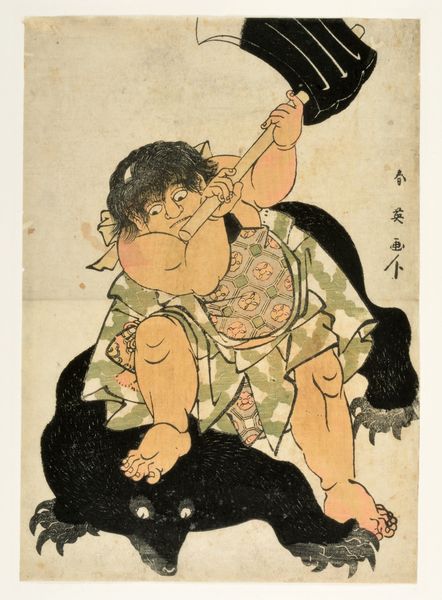
Künstler: Katsukawa Shun'ei
Standort: Hamburg
Institution: Museum für Kunst und Gewerbe Hamburg
Schlagwörter: kampf, mann, frau, schwarz, blick, muster, augen, kind, fell, holzschnitt, japan, dick, bauch, japanisch, knie, schriftzeichen, druckgraphik, druckgrafik, krallen, axt, teufel, krieger, schwingen, töten, zeit, beil, bär, farbholzschnitt, sagen, maulwurf, tieren, edo, reproduktionen, schulung, druckerzeugnisse, ukiyo, märchen, kintar, zähmung